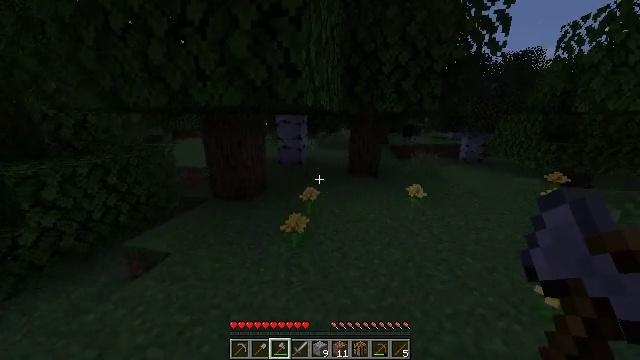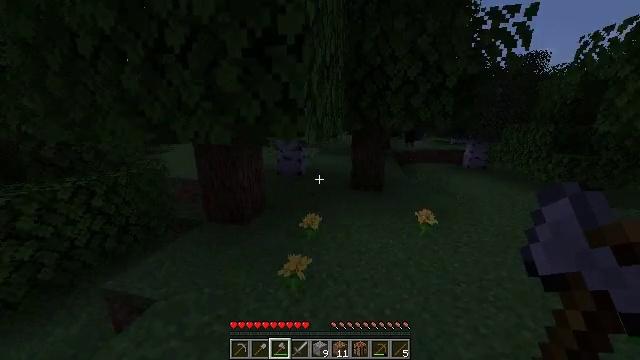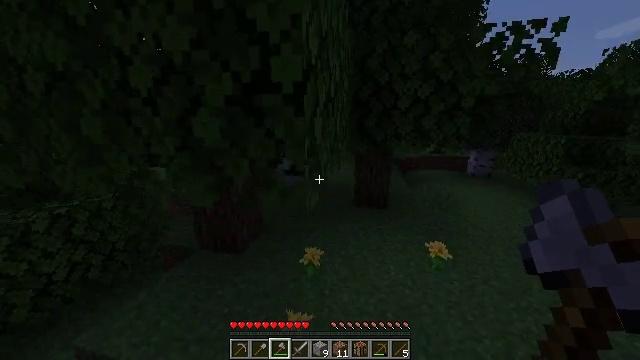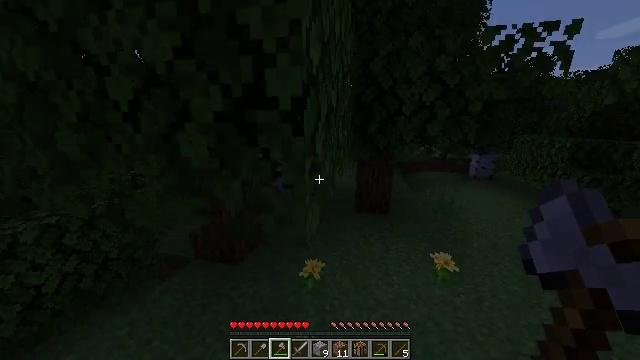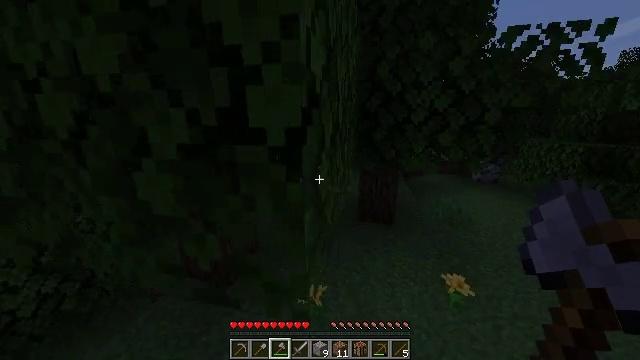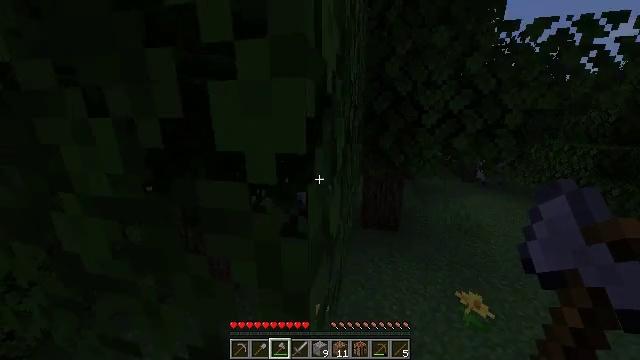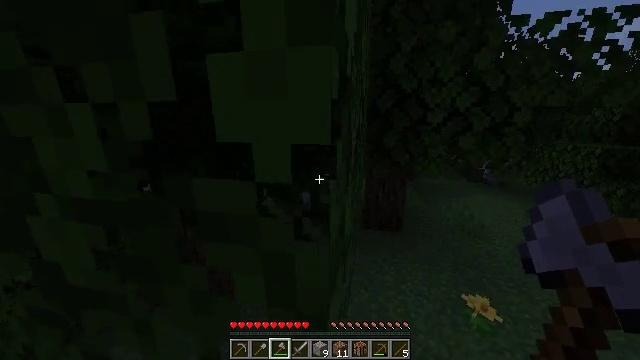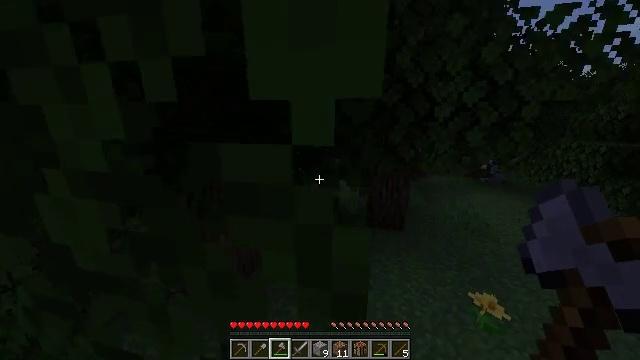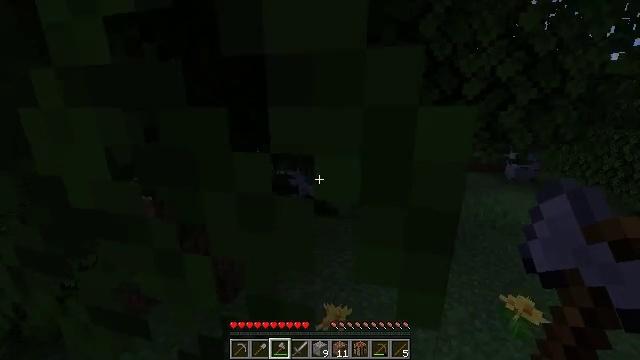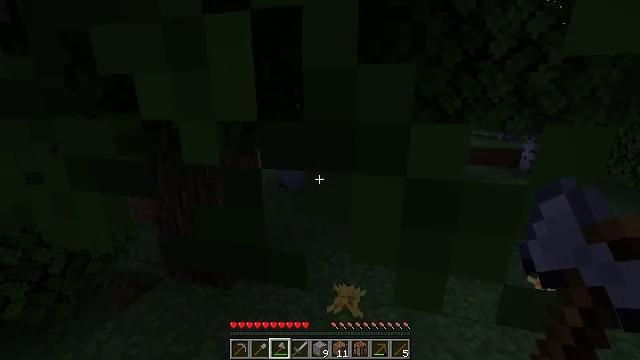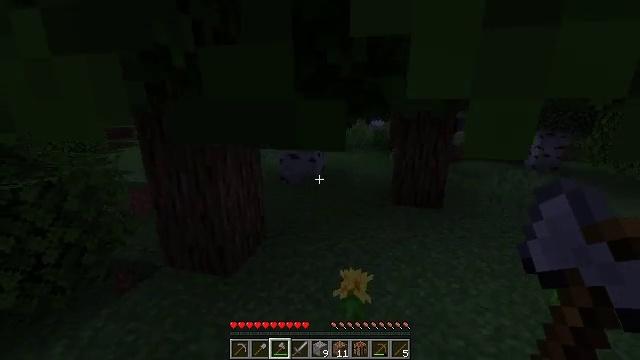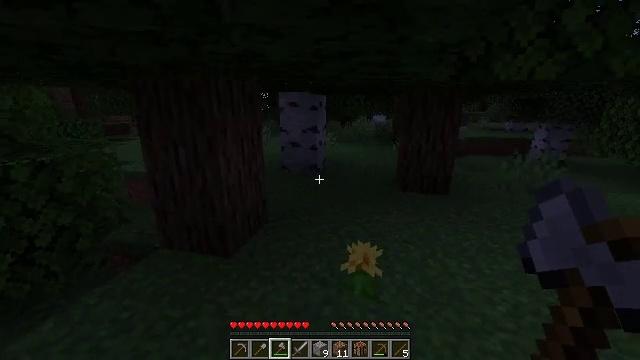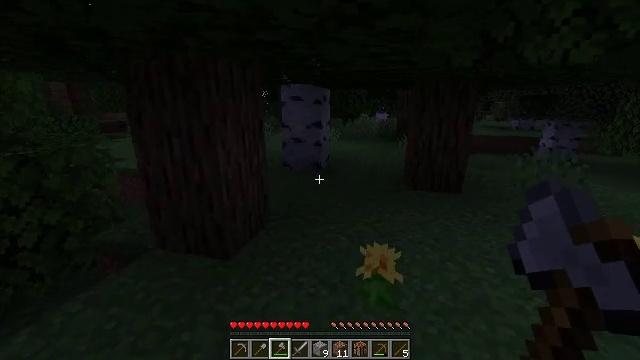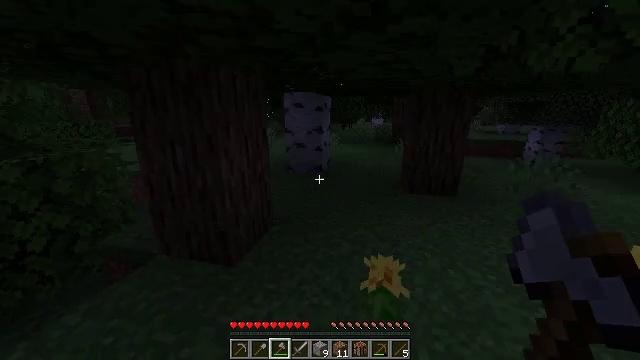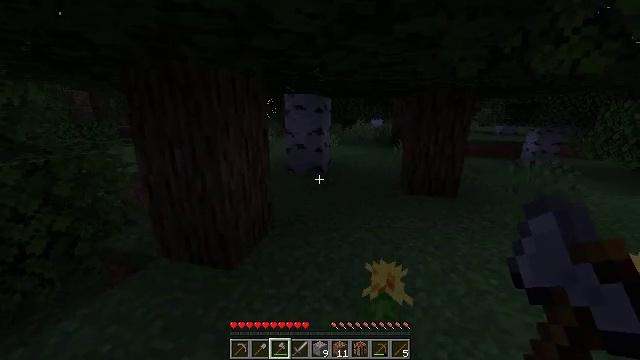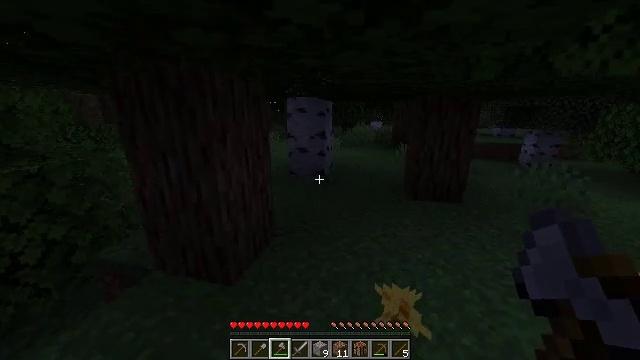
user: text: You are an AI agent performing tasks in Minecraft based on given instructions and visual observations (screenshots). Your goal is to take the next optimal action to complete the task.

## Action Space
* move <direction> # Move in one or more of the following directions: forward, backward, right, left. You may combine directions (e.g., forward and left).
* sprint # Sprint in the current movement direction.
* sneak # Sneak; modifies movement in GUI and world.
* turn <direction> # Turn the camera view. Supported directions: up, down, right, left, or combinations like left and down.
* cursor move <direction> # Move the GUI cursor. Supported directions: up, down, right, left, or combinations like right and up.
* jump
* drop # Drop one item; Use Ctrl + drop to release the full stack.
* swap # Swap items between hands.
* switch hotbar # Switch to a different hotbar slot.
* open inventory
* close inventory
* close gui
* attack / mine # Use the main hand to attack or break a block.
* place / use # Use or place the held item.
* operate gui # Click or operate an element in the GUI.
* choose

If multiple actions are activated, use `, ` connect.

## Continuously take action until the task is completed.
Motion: motion action
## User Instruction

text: Hunt a tropical fish.
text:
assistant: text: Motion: move forward, sprint, jump
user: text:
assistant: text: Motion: move forward, sprint, jump
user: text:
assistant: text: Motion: move forward, sprint
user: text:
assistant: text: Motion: move forward, sprint
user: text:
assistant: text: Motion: move forward, sprint
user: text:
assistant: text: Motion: move forward, sprint
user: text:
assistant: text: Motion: move forward, sprint
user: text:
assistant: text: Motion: move forward, sprint, turn left
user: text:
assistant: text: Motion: move forward, sprint
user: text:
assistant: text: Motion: move forward, sprint
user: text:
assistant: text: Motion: move forward, sprint
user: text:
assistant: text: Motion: move forward, sprint
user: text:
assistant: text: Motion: move forward, sprint
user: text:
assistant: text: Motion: move forward, sprint
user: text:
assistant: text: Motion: move forward, sprint
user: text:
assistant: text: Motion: move forward, sprint
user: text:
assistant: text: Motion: move forward, sprint
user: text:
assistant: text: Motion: move forward, sprint
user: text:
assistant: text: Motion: move forward, sprint
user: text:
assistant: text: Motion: move forward, sprint
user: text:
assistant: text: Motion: move forward, sprint
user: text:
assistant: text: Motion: move forward, sprint, turn left
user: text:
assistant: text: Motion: move forward, sprint, turn left
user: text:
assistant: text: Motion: move forward, sprint, turn left
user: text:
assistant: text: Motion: move forward, sprint, turn left
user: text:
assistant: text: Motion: move forward, sprint, turn left and up
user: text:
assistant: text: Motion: move forward, sprint, turn left
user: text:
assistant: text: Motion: move forward, sprint, turn left
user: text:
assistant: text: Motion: move forward, sprint
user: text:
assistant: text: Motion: move forward, sprint